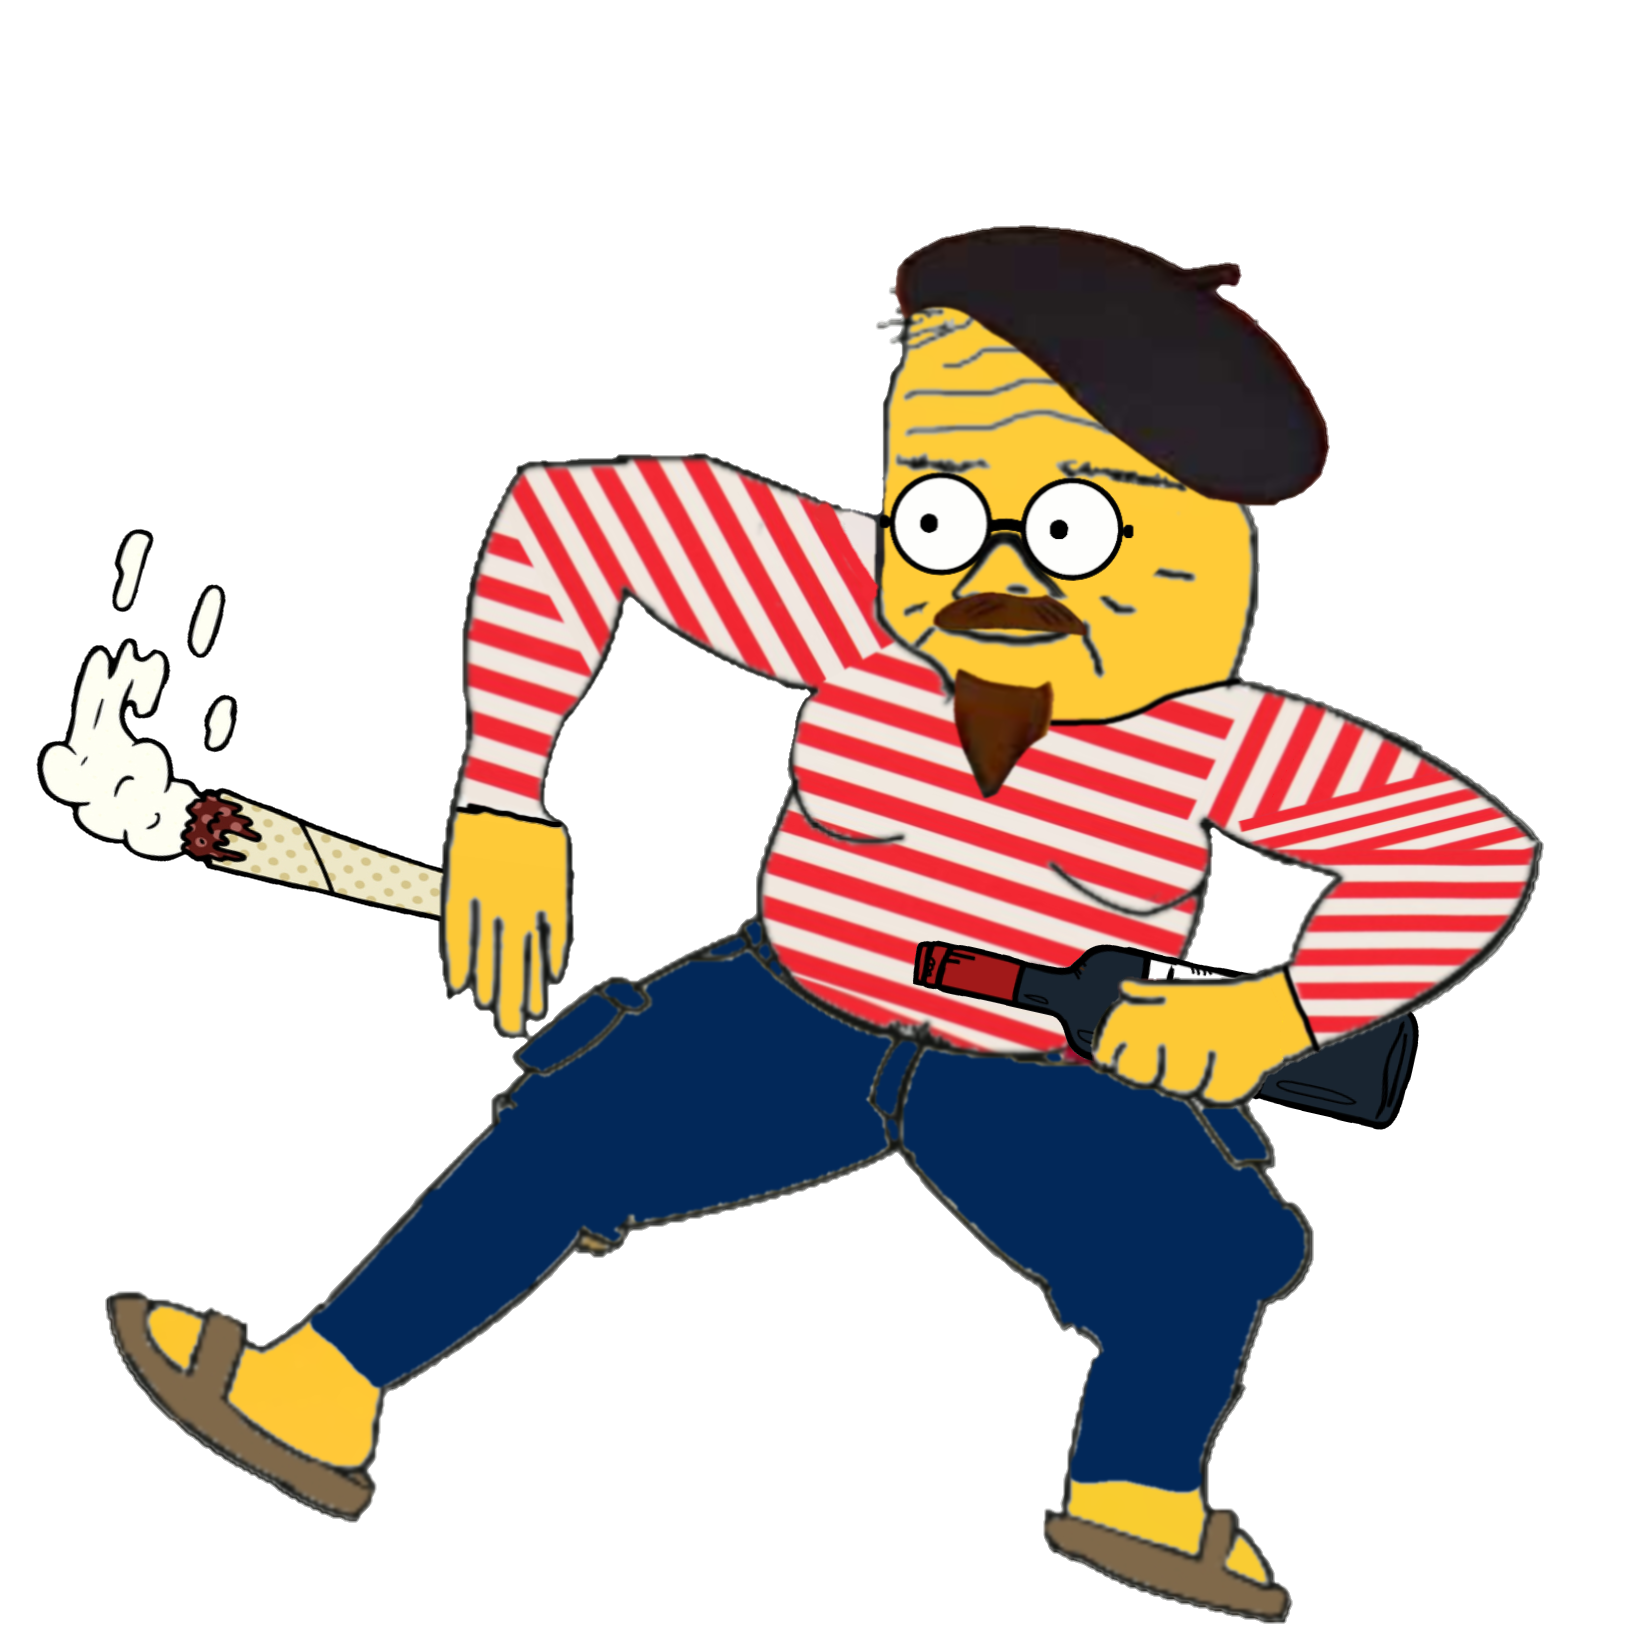
Label: 5_Boomer